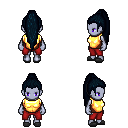
a pixel art fantasy rpg character, female body template, dark elf, purple skin, gold chest armor, red pants, raven extra-long topknot hairstyle, gray slippers, four views (front, back, left, right), 2x2 character sprite sheet, small pixel art, hard edges, no anti-aliasing